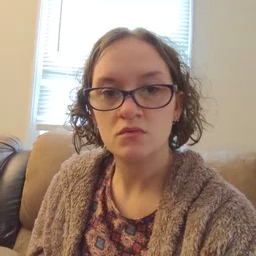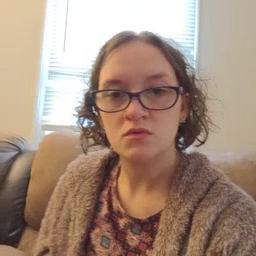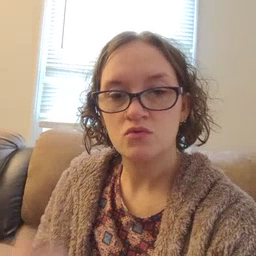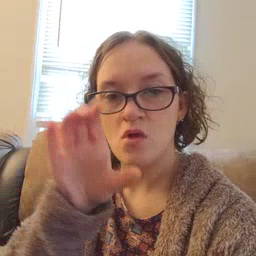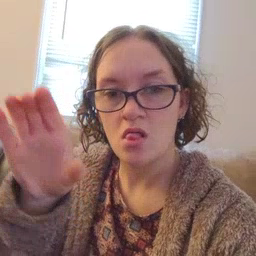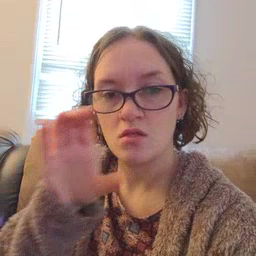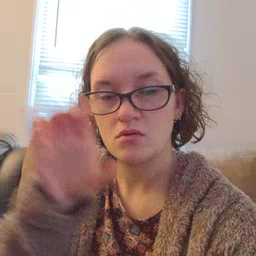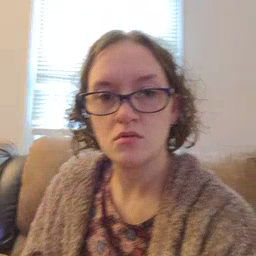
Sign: chocolate